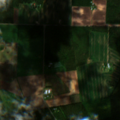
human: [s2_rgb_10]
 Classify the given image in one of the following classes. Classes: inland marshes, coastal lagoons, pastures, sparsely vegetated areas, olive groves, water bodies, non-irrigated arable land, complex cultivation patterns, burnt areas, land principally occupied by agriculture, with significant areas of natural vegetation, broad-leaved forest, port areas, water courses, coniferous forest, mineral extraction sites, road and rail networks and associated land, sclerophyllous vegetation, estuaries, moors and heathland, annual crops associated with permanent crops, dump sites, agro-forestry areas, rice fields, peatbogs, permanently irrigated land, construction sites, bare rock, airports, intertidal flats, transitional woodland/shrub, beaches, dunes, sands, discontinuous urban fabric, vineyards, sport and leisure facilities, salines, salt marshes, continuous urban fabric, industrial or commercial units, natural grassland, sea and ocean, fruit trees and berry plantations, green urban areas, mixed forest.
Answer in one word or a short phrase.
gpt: non-irrigated arable land, land principally occupied by agriculture, with significant areas of natural vegetation, coniferous forest, mixed forest